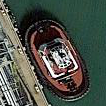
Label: civil